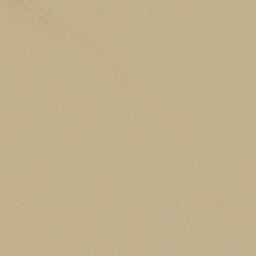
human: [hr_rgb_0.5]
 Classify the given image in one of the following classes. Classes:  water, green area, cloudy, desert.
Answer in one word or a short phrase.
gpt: desert